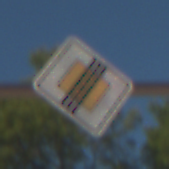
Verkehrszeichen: EndeVorfahrtsstrasse
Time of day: MorningAfternoon
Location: Outdoor (Nature)
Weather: Clear
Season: Summer
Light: Natural